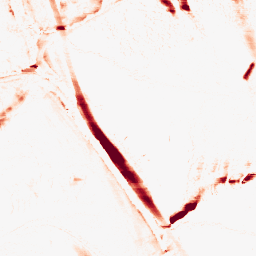
Category: morphological
Decomposition family: morphological_ellipse
Decomposition parameters: operation: opening
width: 5
height: 20
Upsampling method: sinc_hamming
Upsampling parameters: scale: 4
kernel_size: 8
Upsampling scale: 4